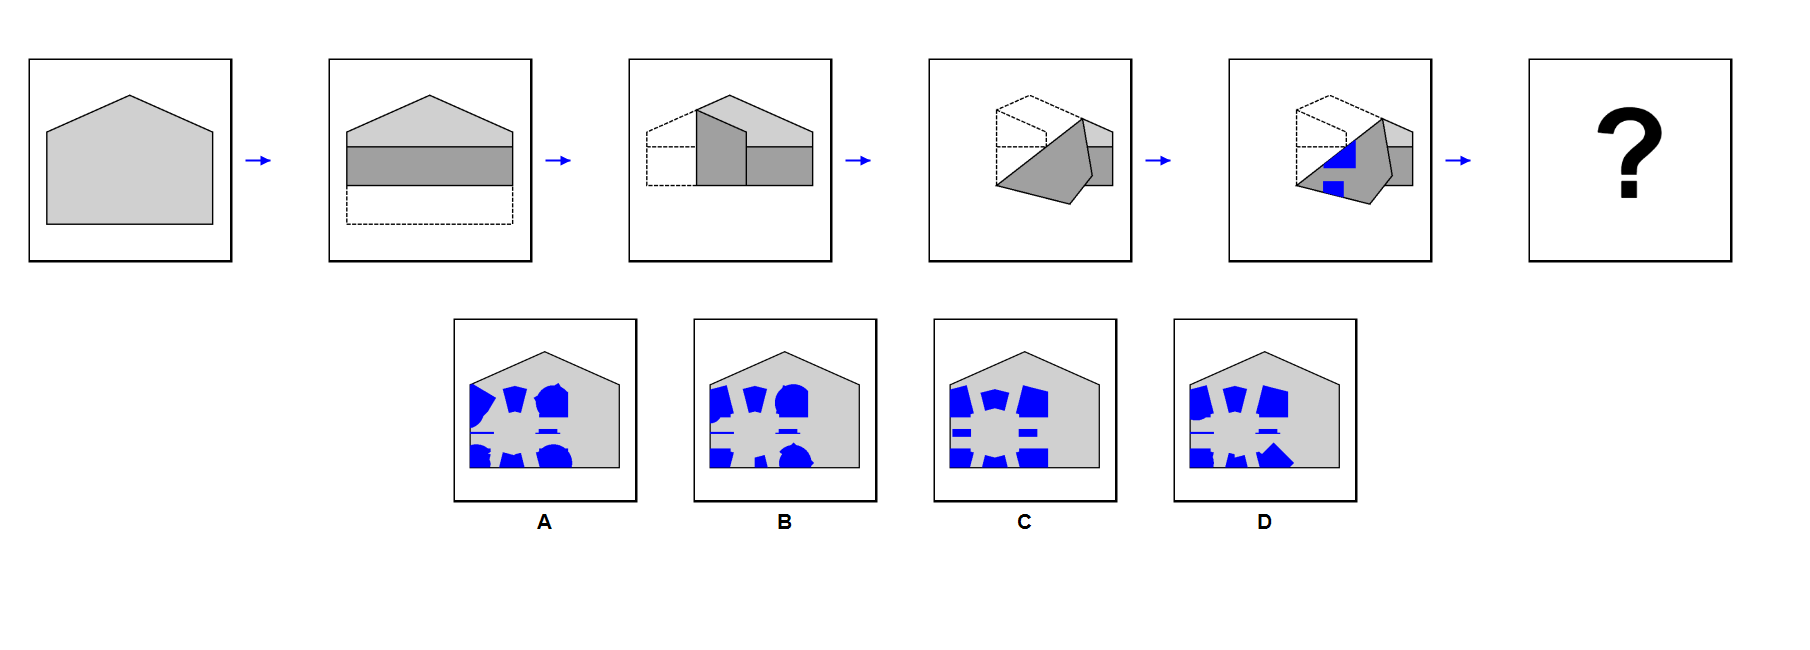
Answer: C